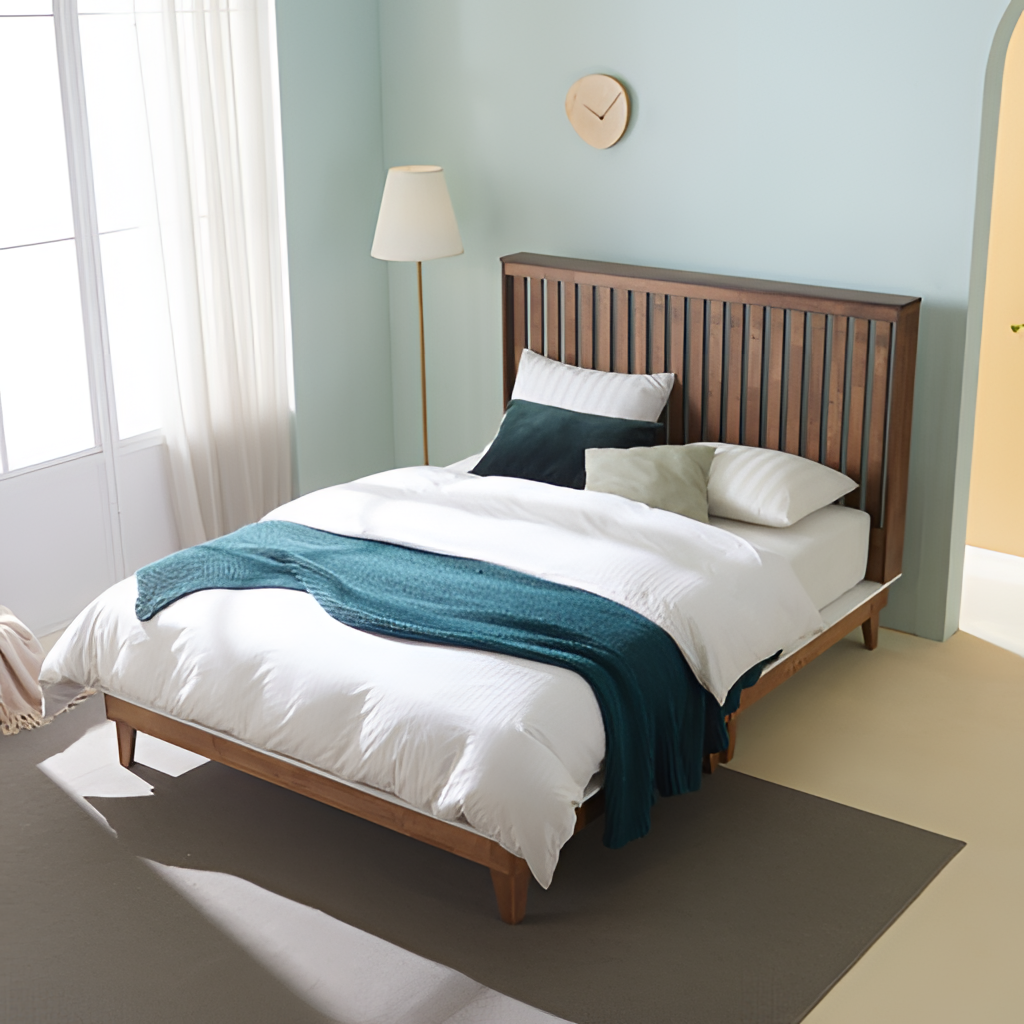
dark brown wood bed, bedroom, paint wallpaper, with solid pattern, modern, tile flooring, with large square pattern